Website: macys
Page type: customer-info-address
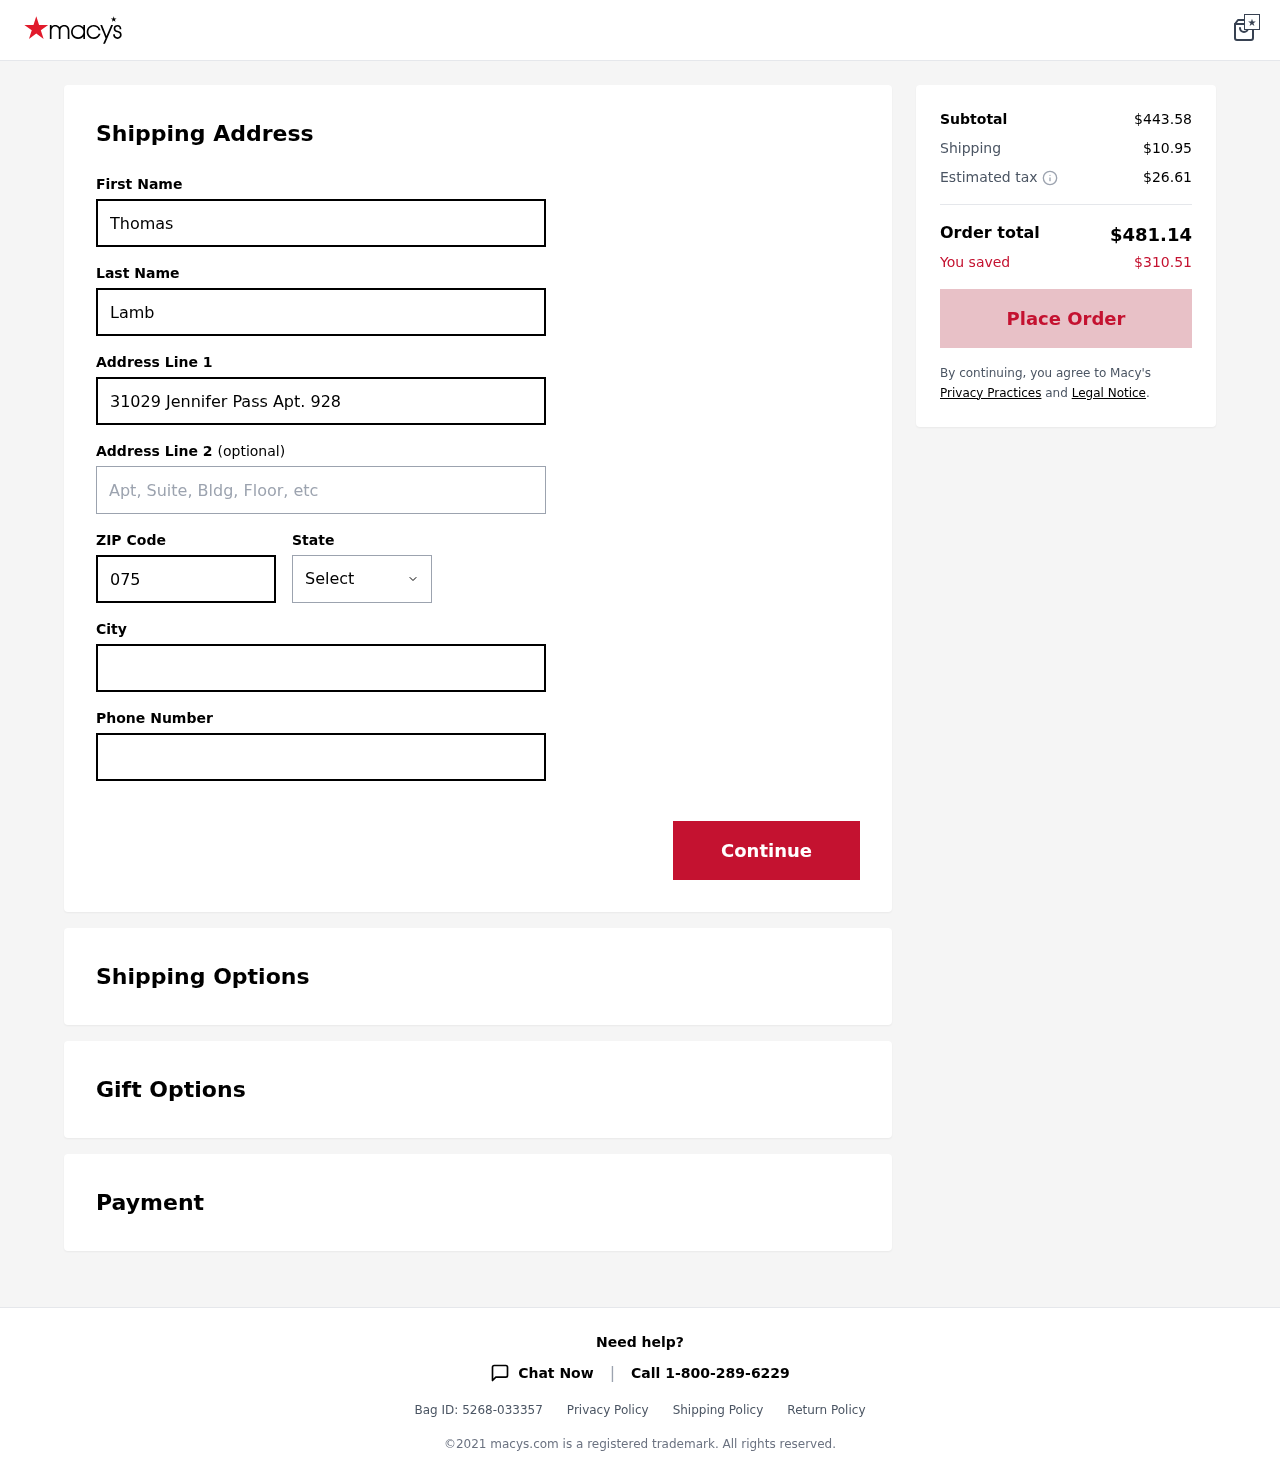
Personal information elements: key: PII_CITY
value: Phelpsmouth
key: PII_FIRSTNAME
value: Thomas
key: PII_LASTNAME
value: Lamb
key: PII_PHONE
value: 4353964979
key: PII_POSTCODE
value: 07561
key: PII_STATE
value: Tennessee
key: PII_STREET
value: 31029 Jennifer Pass Apt. 928
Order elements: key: ORDER_SUBTOTAL
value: $443.58
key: ORDER_SHIPPING_COST
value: $10.95
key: ORDER_TAX
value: $26.61
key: ORDER_TOTAL
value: $481.14
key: ORDER_SAVINGS
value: $310.51